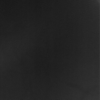
Label: not_dusty